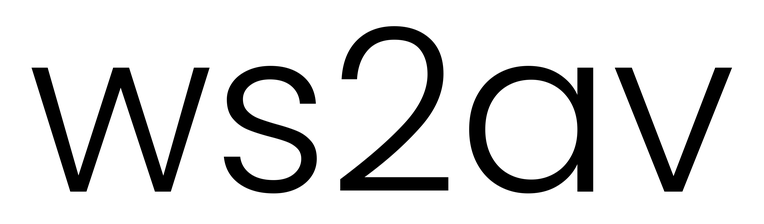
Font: Poppins-Light